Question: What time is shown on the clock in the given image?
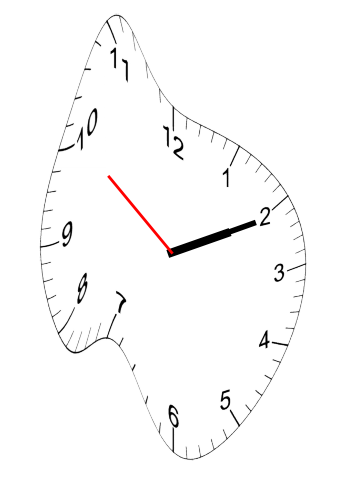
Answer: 02:10:51